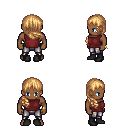
a pixel art fantasy rpg character, male body template, human, dark skin, maroon sleeveless shirt, metal pants, light blonde right-swept hairstyle, bracelets, black shoes, four views (front, back, left, right), 2x2 character sprite sheet, small pixel art, hard edges, no anti-aliasing